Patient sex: M
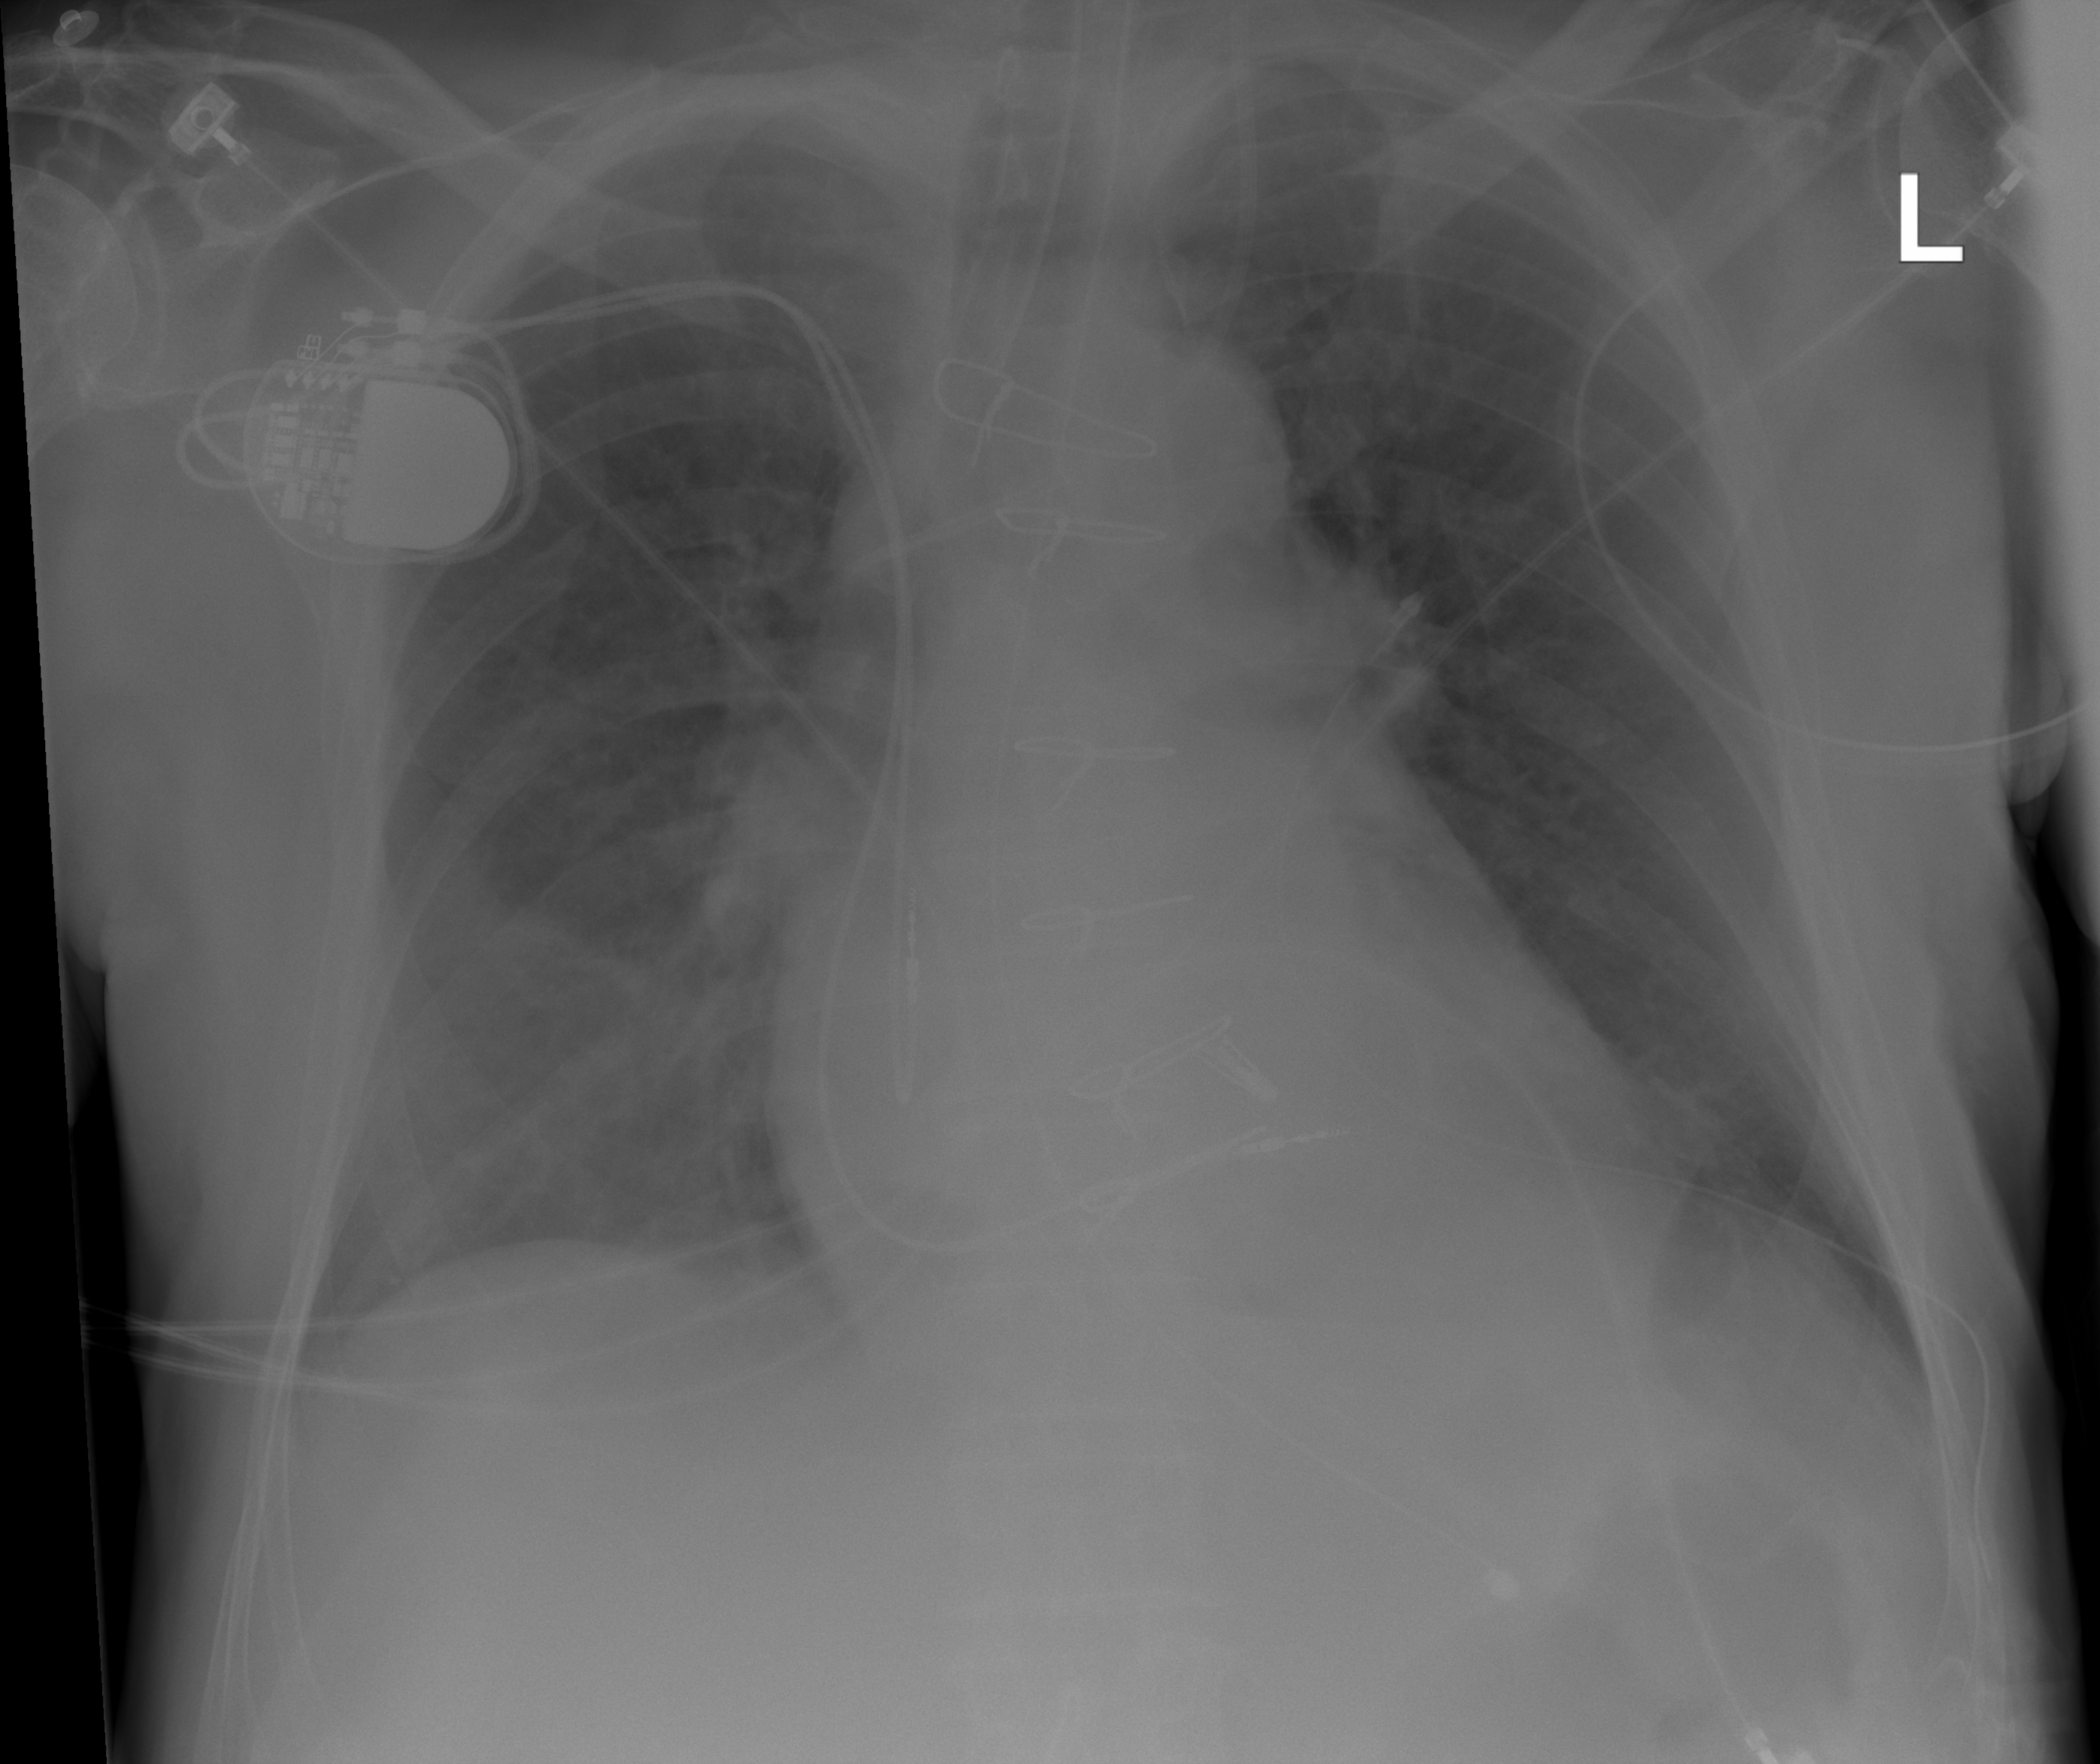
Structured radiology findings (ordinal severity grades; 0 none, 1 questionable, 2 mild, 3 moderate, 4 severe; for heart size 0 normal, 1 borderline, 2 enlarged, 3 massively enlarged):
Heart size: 0
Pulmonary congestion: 1
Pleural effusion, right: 1
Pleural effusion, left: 1
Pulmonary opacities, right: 1
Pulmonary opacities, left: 0
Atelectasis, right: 2
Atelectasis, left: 2